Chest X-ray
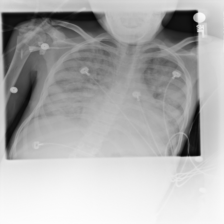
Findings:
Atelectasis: negative
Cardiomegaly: negative
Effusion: negative
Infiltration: positive
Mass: positive
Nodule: negative
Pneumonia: negative
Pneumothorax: negative
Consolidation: negative
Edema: negative
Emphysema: negative
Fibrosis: negative
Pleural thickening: negative
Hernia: negative